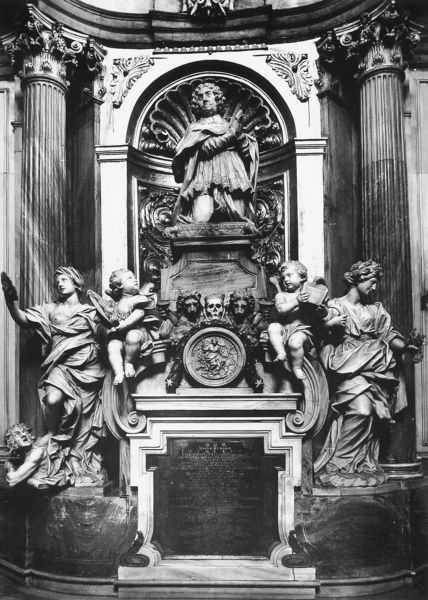
Titel: Grabmal für Kardinal Friedrich von Hessen
Künstler: Domenico Guidi
Standort: Breslau (EU - PL)
Schlagwörter: weiß, frauen, brust, frau, marmor, schwarz, säulen, schädel, tod, tot, porträt, kirche, figur, tugend, rundbild, tondo, engel, statue, relief, kaiser, könig, tafel, foto, nische, buch, altar, kapitelle, kapitell, totenkopf, löwen, statuen, grab, heilige, muschel, putten, putti, kirsch, grabmal, tugenden, engeö